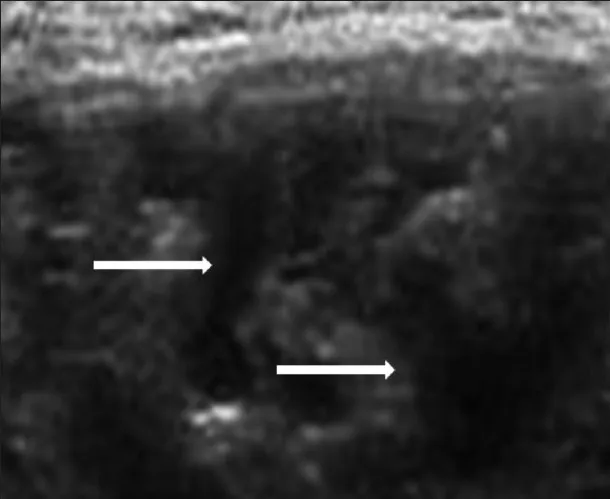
Transverse USG image of the scrotum shows diffuse lymphangiectasia (arrows) in the right inguinoscrotal region.
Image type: radiology (ultrasound)